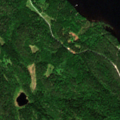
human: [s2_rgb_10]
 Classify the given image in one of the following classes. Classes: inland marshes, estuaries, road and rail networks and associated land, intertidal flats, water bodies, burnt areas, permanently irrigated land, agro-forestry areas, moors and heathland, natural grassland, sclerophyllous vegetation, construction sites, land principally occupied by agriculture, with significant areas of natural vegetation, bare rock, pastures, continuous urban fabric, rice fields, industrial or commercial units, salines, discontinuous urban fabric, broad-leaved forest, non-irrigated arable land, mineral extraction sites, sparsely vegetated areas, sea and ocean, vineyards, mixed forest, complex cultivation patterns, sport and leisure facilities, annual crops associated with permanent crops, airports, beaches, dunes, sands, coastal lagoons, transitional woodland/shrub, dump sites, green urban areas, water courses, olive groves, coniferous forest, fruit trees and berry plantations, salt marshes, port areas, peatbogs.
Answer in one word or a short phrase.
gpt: coniferous forest, mixed forest, water bodies